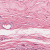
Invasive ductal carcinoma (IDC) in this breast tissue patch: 0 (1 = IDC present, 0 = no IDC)